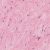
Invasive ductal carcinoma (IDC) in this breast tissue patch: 0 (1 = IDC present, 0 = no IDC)